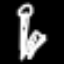
Label: pencil